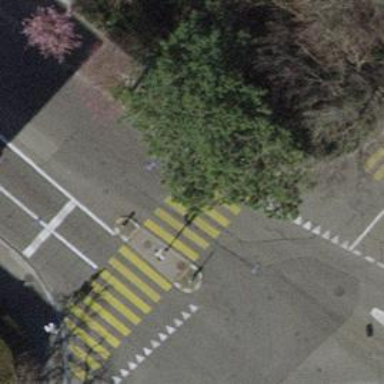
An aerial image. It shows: Zebra crossing with traffic signals. The crossing is marked by traffic lights.